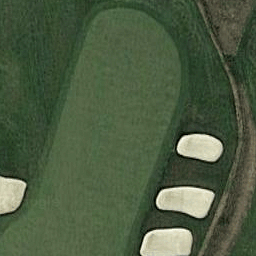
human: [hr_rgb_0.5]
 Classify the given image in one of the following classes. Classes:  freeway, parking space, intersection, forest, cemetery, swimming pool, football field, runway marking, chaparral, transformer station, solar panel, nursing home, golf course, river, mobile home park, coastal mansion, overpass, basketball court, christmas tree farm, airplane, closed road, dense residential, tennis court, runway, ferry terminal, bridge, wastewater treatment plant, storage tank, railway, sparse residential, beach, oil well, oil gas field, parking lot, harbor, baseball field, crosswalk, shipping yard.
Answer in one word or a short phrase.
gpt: golf course